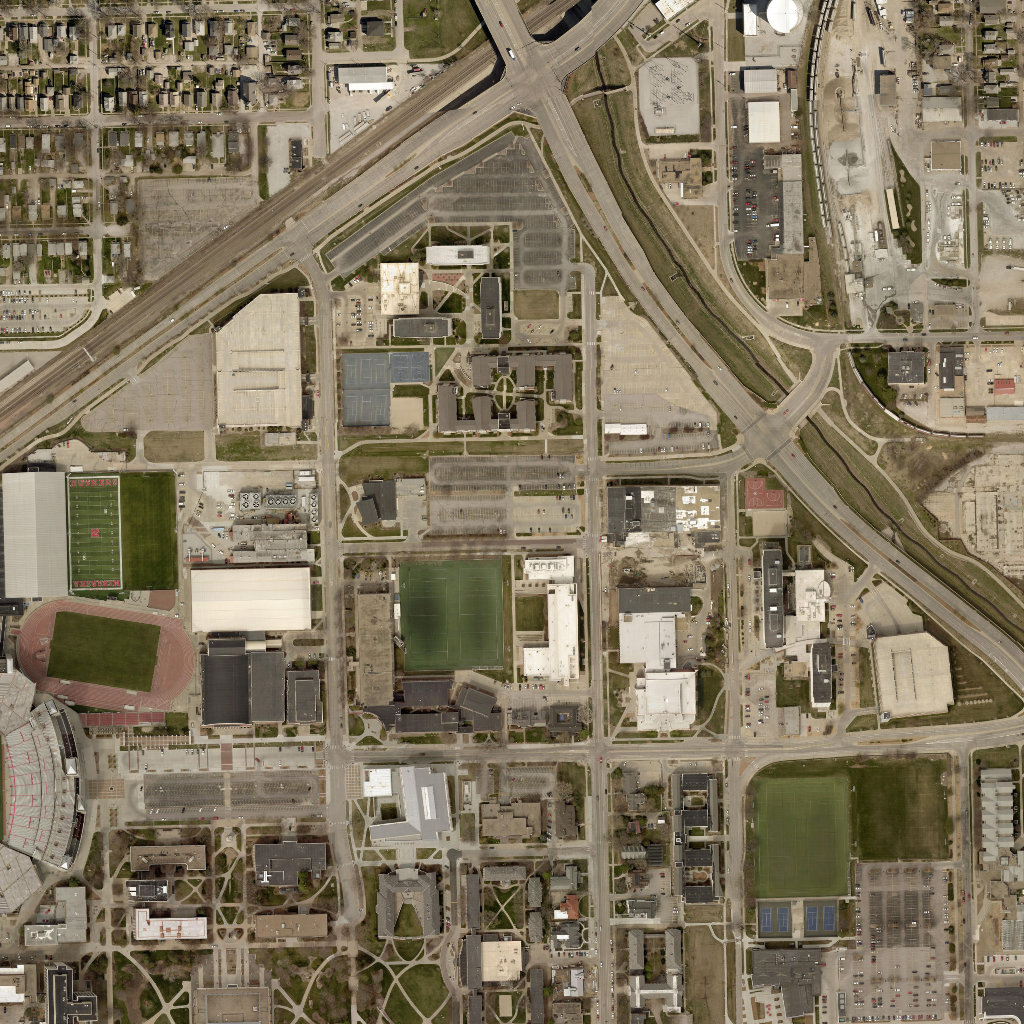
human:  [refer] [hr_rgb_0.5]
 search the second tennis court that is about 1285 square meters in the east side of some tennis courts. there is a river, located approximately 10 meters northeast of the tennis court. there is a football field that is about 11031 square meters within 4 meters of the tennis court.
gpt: <box>[[74, 87, 77, 91, 0]]</box>

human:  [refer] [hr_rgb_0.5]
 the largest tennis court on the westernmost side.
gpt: <box>[[33, 34, 37, 41, 0]]</box>